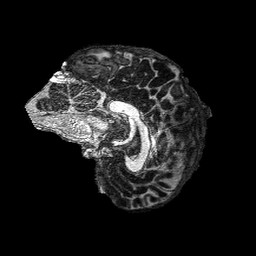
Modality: MP2RAGE
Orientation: sagittal